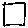
Label: square